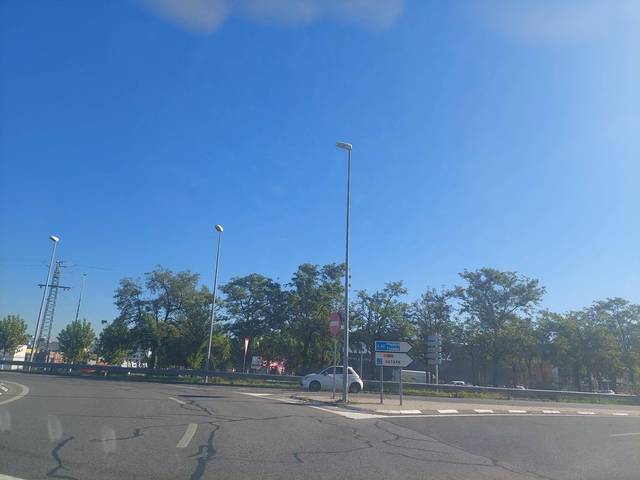
Region: Spain
Coordinates: 40.32, -3.75